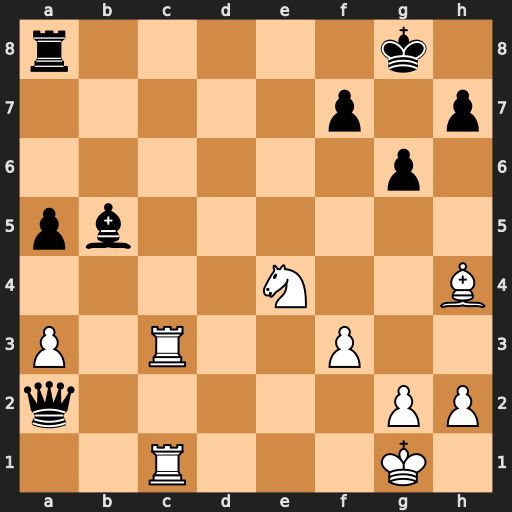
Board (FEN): r5k1/5p1p/6p1/pb6/4N2B/P1R2P2/q5PP/2R3K1
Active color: w
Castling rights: -
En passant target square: -
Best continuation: Rc8+ Rxc8 Rxc8+ Kg7 Bf6+